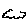
Label: cloud